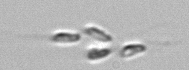
Label: Dinobryon